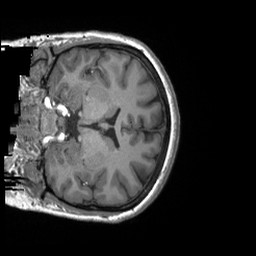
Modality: T1w
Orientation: coronal
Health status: ill
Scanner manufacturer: siemens
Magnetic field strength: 3 T
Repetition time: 2.3 s
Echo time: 0.00243 s